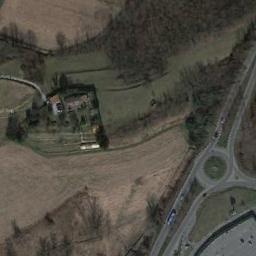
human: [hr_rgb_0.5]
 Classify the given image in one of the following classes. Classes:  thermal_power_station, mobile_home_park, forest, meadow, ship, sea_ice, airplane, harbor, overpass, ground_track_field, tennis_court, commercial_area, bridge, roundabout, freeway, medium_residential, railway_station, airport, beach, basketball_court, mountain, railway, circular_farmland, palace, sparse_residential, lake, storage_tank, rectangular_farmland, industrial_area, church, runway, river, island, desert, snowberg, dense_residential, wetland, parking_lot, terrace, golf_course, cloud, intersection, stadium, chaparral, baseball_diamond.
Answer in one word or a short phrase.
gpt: roundabout